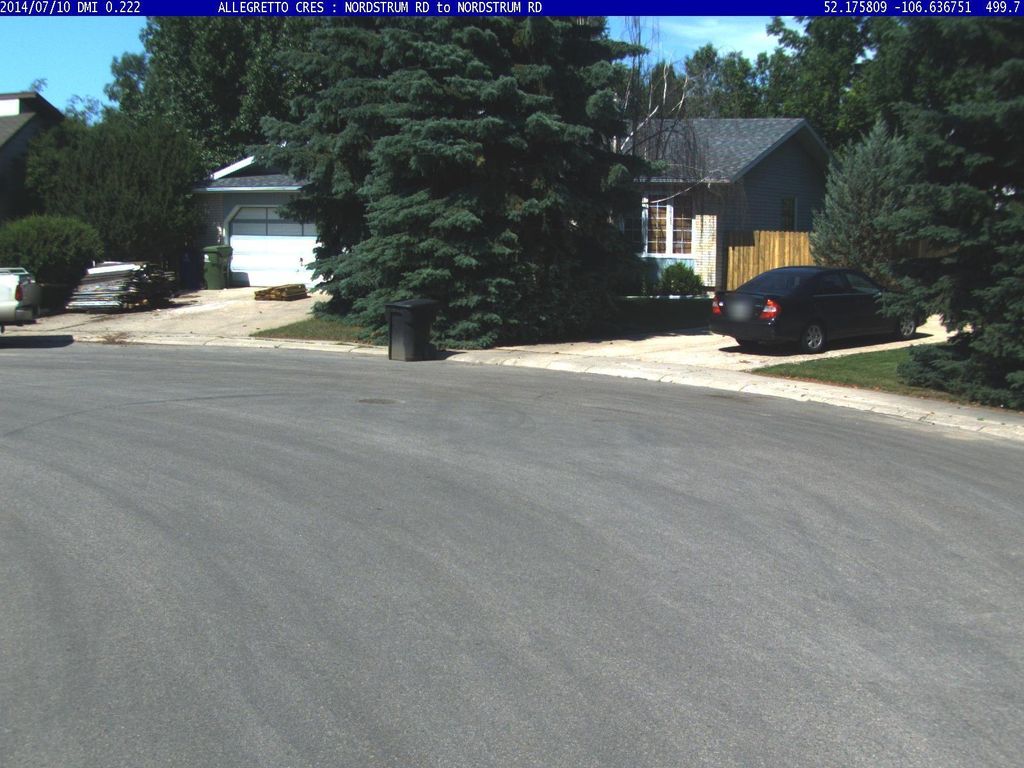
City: saskatoon